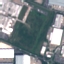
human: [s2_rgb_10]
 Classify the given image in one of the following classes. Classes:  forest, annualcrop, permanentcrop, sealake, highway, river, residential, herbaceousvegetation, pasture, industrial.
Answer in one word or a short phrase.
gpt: Industrial